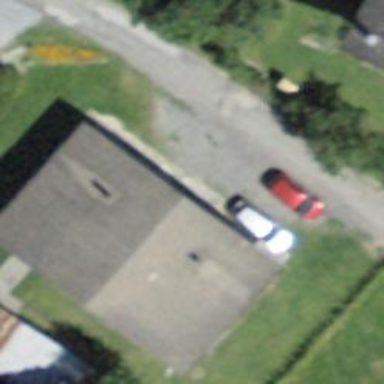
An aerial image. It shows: Semi-detached house.